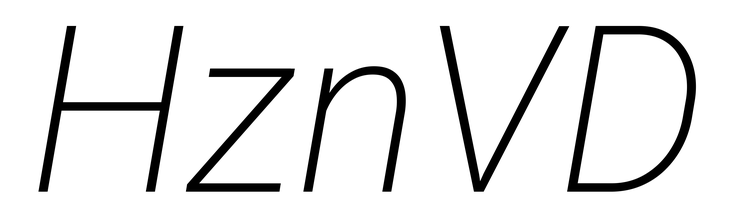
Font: Roboto-Italic_ExtraLight_Italic